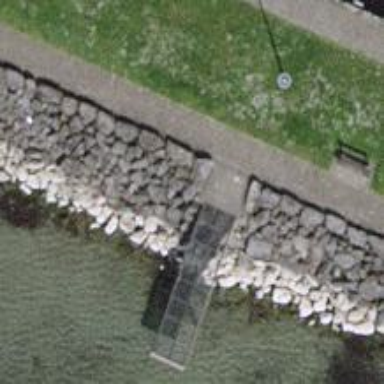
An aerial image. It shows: Man-made pier.